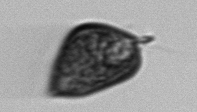
Label: Prorocentrum_micans